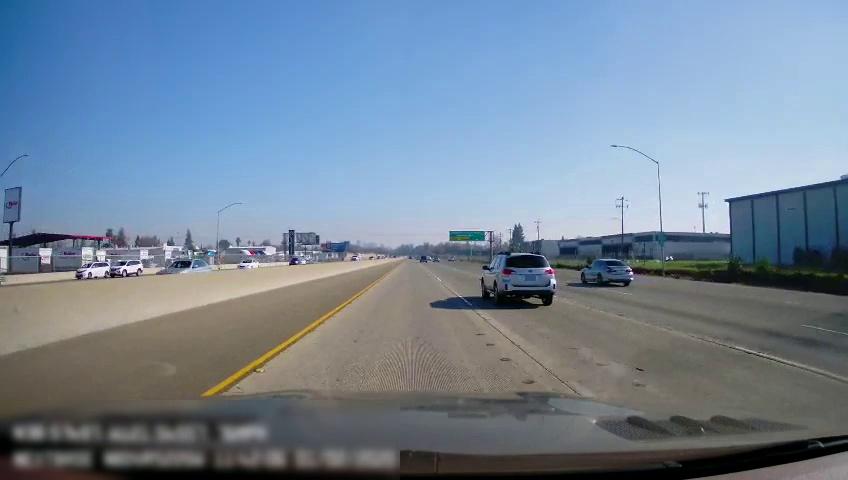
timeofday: Day
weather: Sunny
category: Drivable Space
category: Vehicles | Car
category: Vehicles | Car
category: Vehicles | SUV
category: Vehicles | SUV
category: Vehicles | Car
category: Drivable Space
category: Vehicles | SUV
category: Vehicles | Car
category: Lanes | Current Lane
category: Lanes | Current Lane
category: Lanes | Current Lane
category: Lanes | Alternate Lane
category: Traffic | Signs
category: Traffic | Signs